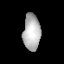
Tissue: lung
Cell type: Myeloid cells
Senescence score: 0.5462
Nuclear area (px): 601
Mean DAPI intensity: 185.293